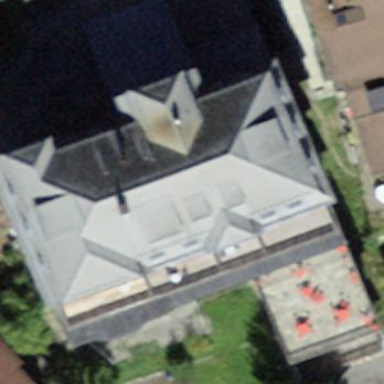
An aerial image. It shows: Hotel building.